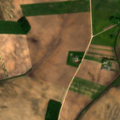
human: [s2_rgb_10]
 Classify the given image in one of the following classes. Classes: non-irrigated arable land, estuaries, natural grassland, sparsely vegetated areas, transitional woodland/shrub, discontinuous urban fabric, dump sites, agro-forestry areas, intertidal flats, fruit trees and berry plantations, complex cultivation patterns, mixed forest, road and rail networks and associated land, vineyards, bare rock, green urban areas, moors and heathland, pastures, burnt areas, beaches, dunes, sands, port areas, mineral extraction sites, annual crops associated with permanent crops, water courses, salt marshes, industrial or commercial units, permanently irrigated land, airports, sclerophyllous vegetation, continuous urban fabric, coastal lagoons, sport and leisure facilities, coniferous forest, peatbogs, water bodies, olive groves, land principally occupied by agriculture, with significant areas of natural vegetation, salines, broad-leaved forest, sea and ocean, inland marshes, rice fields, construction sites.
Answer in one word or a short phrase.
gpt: non-irrigated arable land, complex cultivation patterns